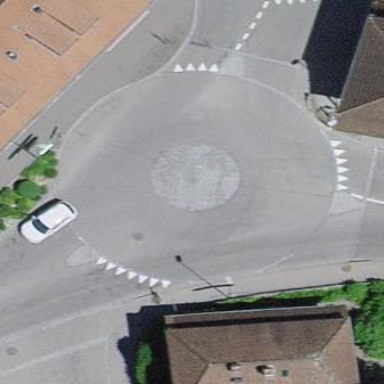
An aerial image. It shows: Secondary road around roundabout.